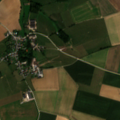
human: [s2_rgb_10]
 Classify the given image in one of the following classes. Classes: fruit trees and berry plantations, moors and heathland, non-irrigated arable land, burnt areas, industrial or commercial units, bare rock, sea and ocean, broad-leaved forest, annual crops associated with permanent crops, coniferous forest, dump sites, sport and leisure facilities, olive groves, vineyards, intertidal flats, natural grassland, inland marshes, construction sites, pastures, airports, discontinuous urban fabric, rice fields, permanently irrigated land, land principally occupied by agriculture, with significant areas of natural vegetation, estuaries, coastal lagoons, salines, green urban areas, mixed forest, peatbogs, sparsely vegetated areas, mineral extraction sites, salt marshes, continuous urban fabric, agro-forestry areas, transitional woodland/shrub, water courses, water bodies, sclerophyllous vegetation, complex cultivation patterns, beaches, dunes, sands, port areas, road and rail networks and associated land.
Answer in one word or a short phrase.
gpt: non-irrigated arable land, pastures